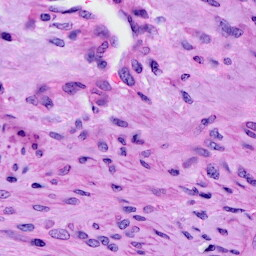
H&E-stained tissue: Cervix